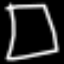
Label: square